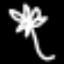
Label: palm tree